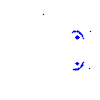
Particle: proton